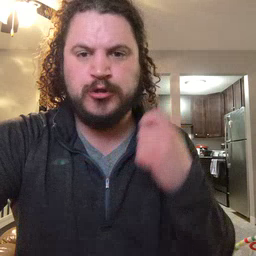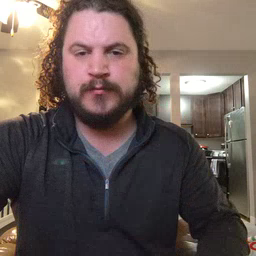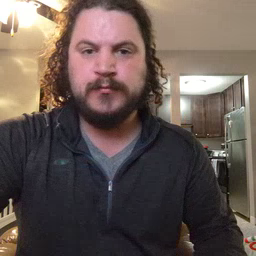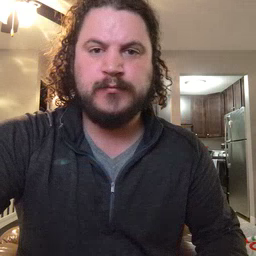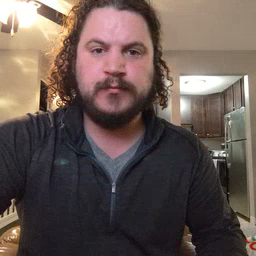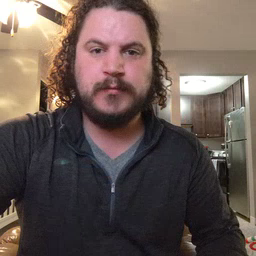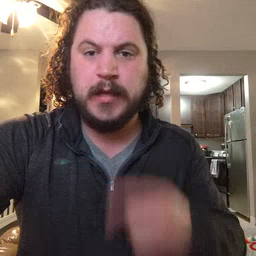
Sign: dryer